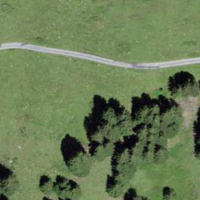
EUNIS habitat code: 23
Species observed at this site:
Pimpinella major
Euphorbia cyparissias